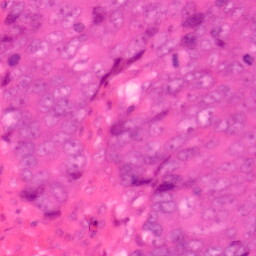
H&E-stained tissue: Colon